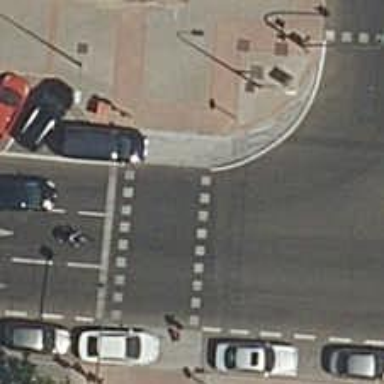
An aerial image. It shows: Footway with traffic signals at crossing.